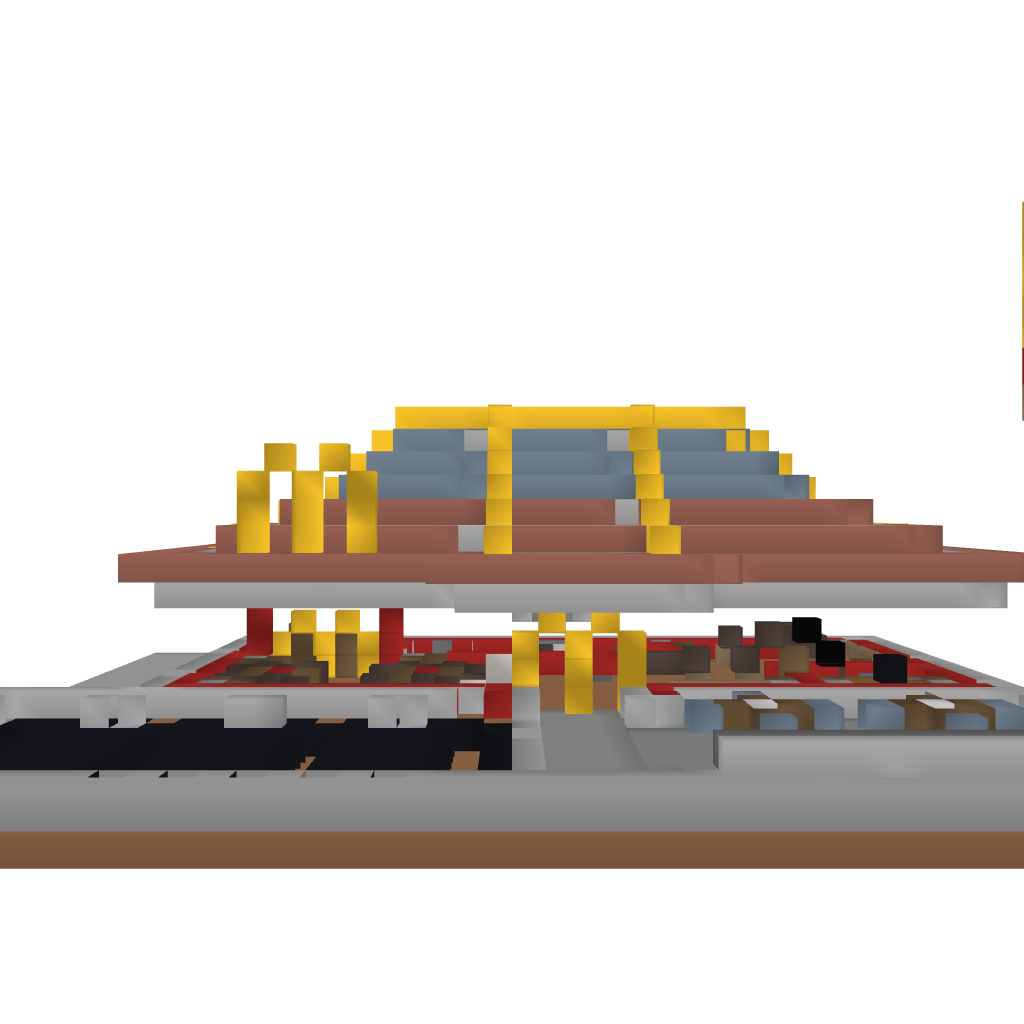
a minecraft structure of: burger shop